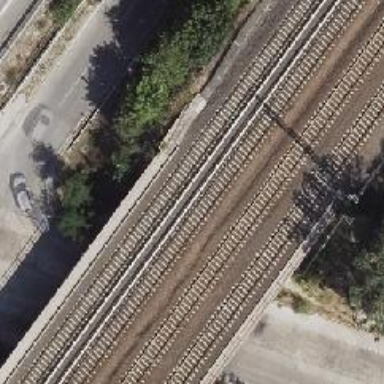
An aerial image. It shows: Bridge carrying electrified light rail track.